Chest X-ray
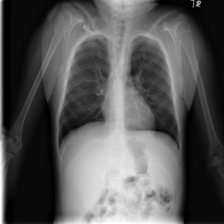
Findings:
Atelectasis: negative
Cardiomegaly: negative
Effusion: negative
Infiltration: negative
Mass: negative
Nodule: negative
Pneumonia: negative
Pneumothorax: negative
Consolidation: negative
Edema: negative
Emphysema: negative
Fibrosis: negative
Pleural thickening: negative
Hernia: negative